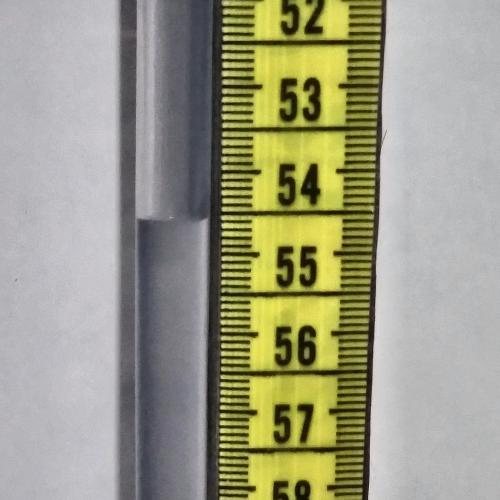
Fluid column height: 54.5 cm